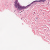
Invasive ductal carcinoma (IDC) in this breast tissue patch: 0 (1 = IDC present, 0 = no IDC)